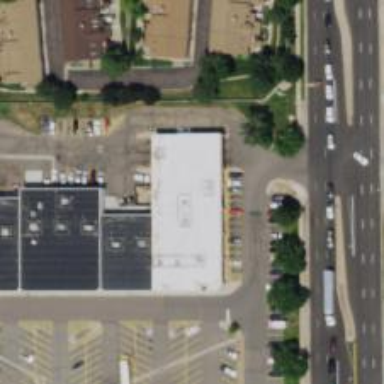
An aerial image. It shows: Convenience shop.